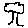
Label: tree